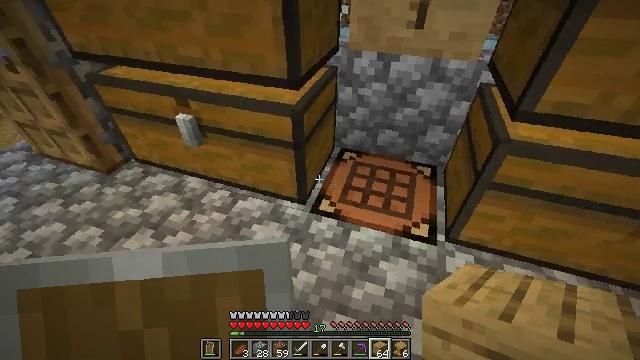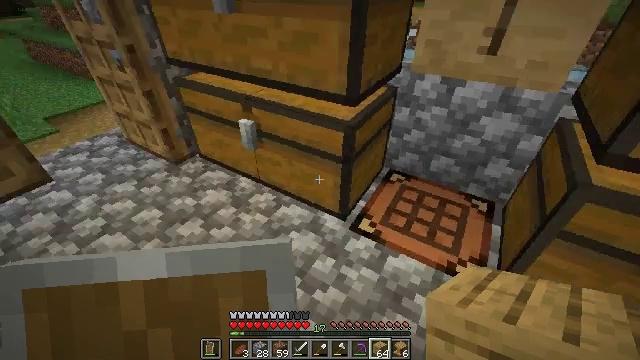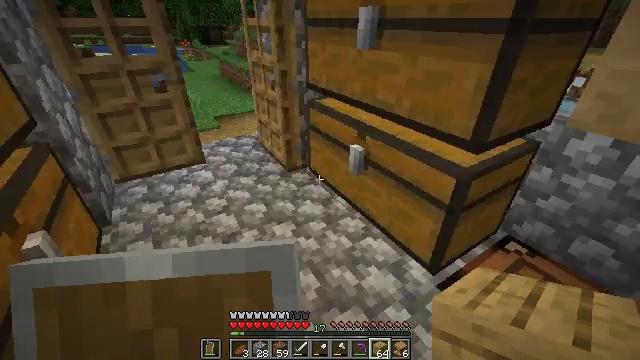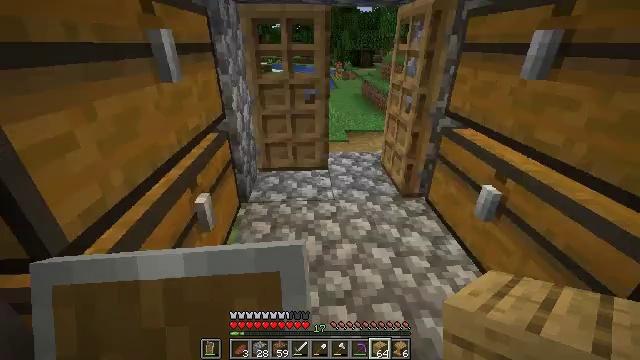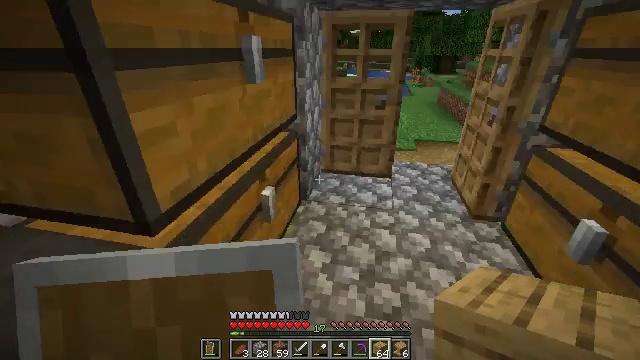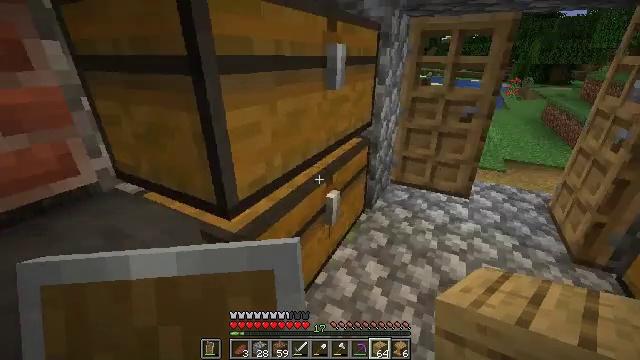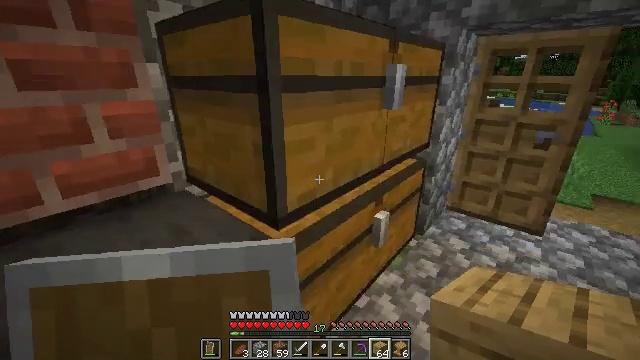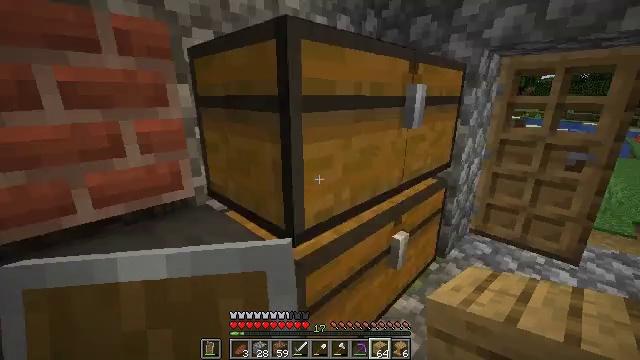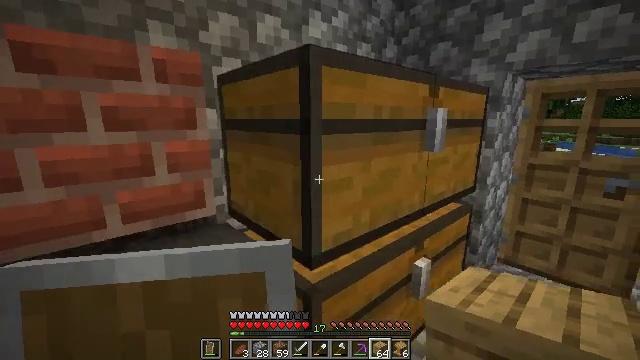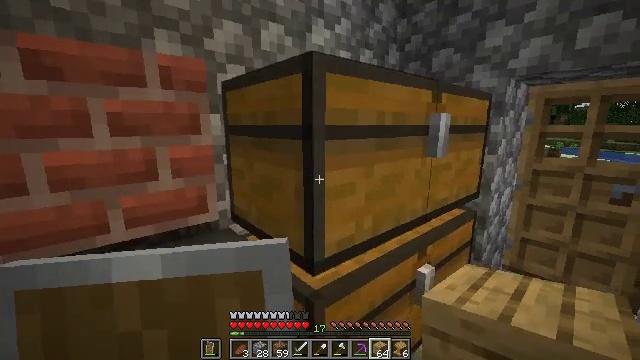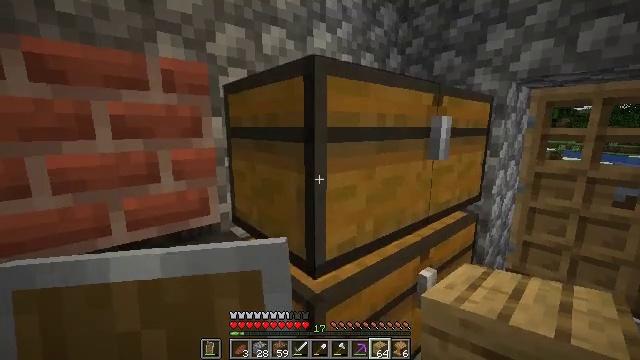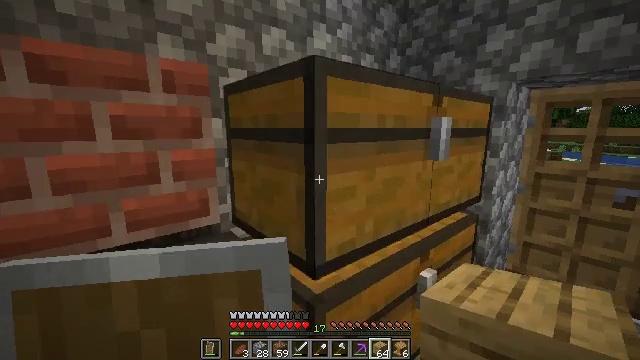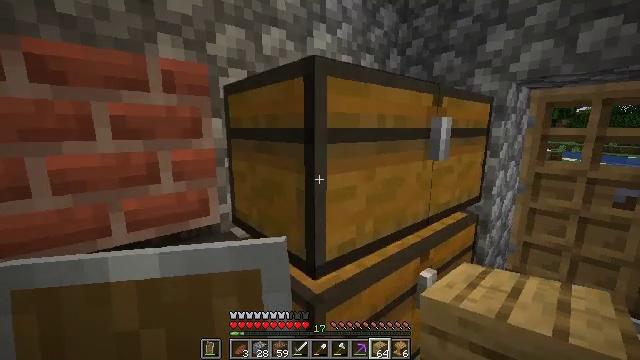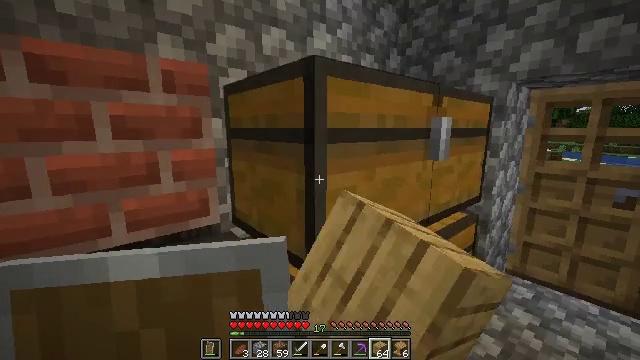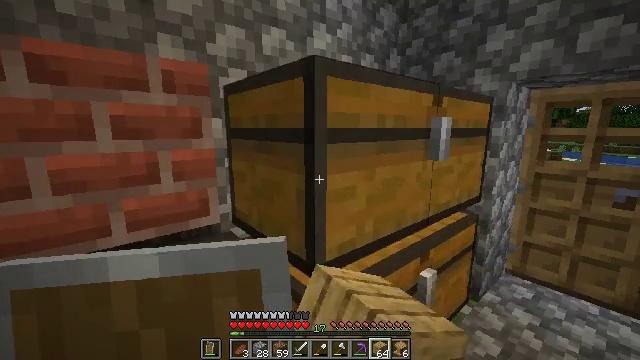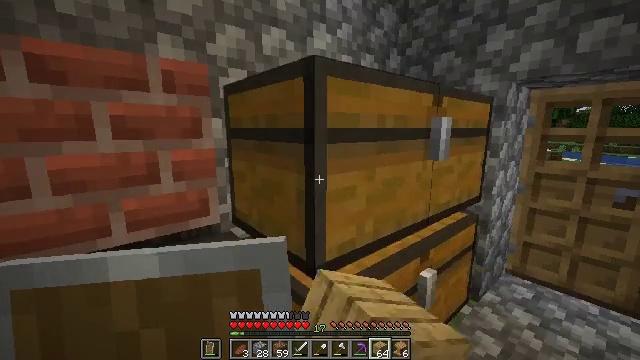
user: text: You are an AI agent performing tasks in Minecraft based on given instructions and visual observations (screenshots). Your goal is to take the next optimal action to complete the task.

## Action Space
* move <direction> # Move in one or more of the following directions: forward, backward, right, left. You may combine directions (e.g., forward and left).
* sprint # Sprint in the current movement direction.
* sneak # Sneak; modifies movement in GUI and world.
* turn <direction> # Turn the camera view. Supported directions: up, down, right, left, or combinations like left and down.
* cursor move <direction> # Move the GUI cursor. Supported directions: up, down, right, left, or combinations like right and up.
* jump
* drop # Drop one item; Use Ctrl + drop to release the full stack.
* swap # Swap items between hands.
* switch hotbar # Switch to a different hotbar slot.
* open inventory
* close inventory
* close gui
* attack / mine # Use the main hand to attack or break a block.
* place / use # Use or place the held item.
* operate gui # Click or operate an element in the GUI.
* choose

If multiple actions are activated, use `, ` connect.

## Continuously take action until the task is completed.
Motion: motion action
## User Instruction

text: Use the crafting table to make a composter.
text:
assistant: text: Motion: turn left and up
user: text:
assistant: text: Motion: turn left and up
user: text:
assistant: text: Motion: turn left and up
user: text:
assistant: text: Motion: turn left
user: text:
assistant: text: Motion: turn left and up
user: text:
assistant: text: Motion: turn left and up
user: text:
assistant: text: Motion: turn left and up
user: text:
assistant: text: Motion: turn left and up
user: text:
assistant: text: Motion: turn up
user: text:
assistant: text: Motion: no_op
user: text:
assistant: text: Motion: no_op
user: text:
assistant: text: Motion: use / place
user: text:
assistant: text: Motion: use / place
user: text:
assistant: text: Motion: use / place
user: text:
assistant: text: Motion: no_op
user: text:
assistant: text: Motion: no_op
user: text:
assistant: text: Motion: no_op
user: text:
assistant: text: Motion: no_op
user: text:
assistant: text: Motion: no_op
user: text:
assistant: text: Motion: no_op
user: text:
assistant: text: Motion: no_op
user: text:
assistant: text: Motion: no_op
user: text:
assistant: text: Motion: no_op
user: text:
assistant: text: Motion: no_op
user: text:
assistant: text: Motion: no_op
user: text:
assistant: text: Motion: no_op
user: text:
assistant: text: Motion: no_op
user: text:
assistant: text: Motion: no_op
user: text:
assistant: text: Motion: no_op
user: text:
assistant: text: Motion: close inventory